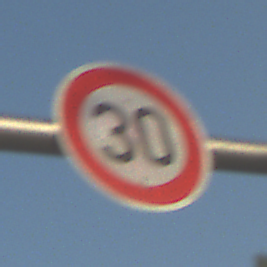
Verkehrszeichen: Geschwindigkeit30
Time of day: SunriseSunset
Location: Outdoor (Special)
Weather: Clear
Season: NotSpecified
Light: Natural